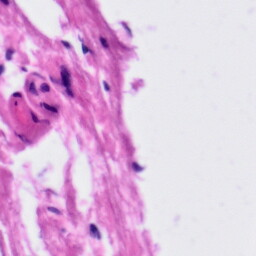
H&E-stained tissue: Tonsil